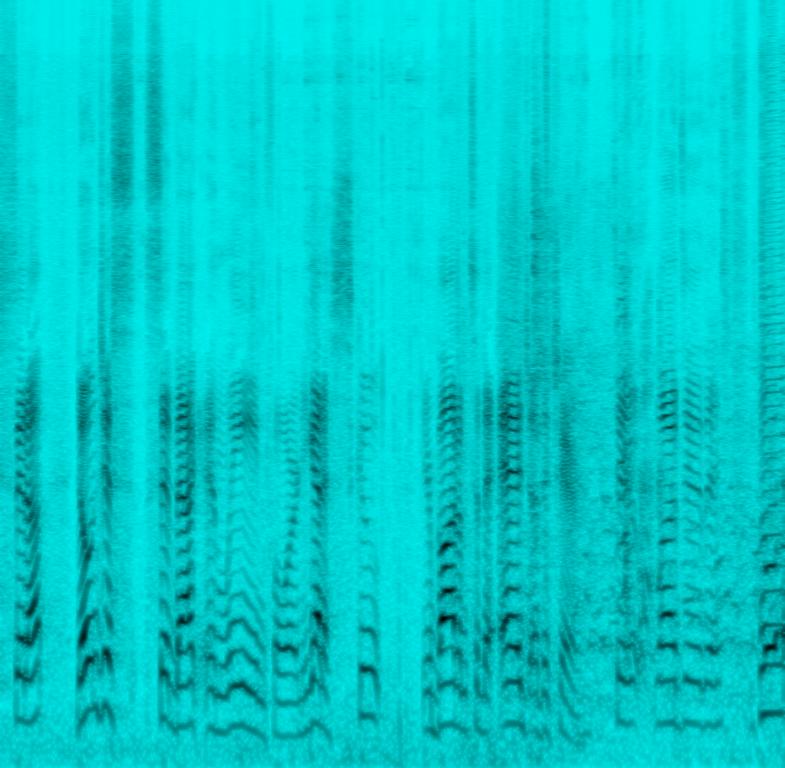
The low quality recording features a flat male talking, after which there are harmonizing clarinet melodies playing. It sounds soulful and the recording is in mono and noisy.